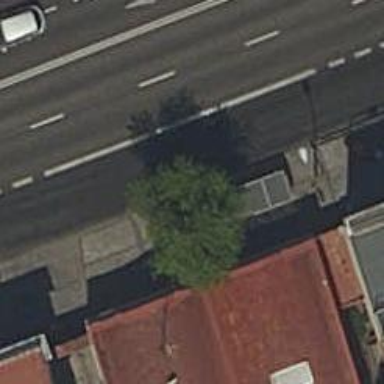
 serving as platform for public transportation."